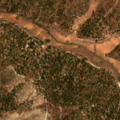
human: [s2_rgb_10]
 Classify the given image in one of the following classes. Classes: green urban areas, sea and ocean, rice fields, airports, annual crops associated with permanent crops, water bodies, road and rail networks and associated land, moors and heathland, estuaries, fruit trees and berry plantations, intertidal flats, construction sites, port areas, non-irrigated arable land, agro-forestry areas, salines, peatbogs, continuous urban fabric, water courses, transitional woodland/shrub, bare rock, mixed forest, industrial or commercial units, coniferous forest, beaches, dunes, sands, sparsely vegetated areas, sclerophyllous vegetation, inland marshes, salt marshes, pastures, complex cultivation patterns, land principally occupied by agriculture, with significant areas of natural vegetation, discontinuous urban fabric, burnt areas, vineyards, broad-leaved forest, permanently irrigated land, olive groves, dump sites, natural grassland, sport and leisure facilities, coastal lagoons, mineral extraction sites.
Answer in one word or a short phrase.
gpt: non-irrigated arable land, broad-leaved forest, coniferous forest, mixed forest, transitional woodland/shrub